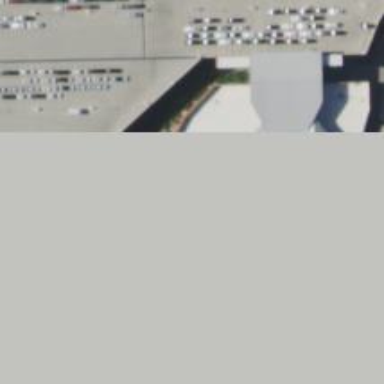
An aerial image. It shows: Car rental facility.